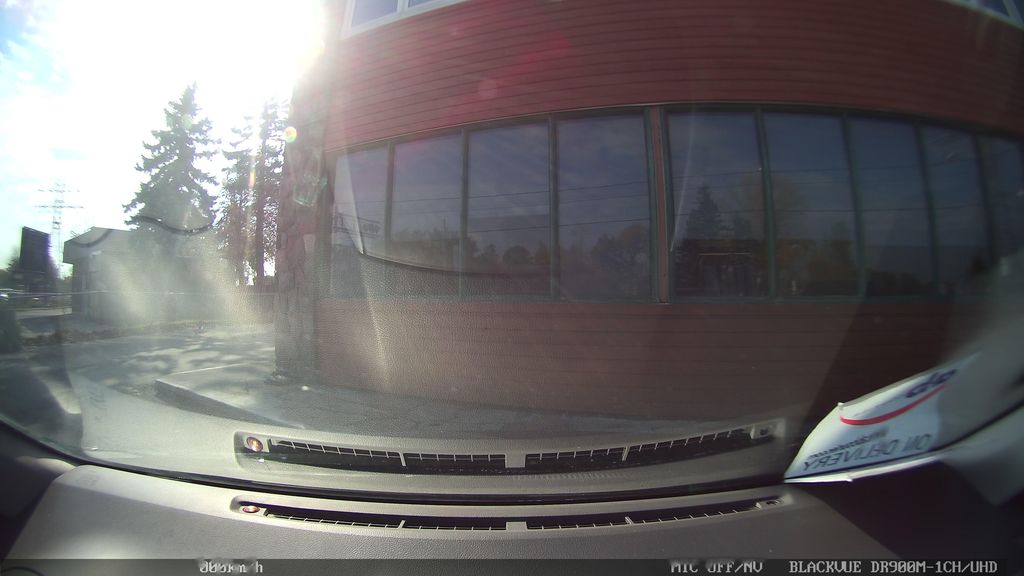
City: toronto